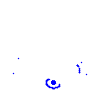
Particle: pion